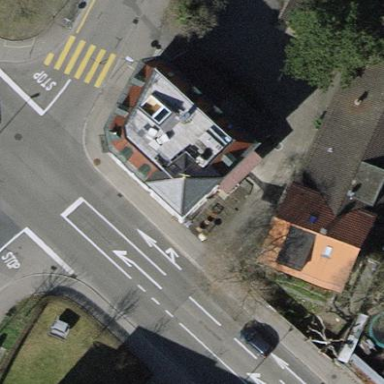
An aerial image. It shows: Gabled building that houses furniture shop.